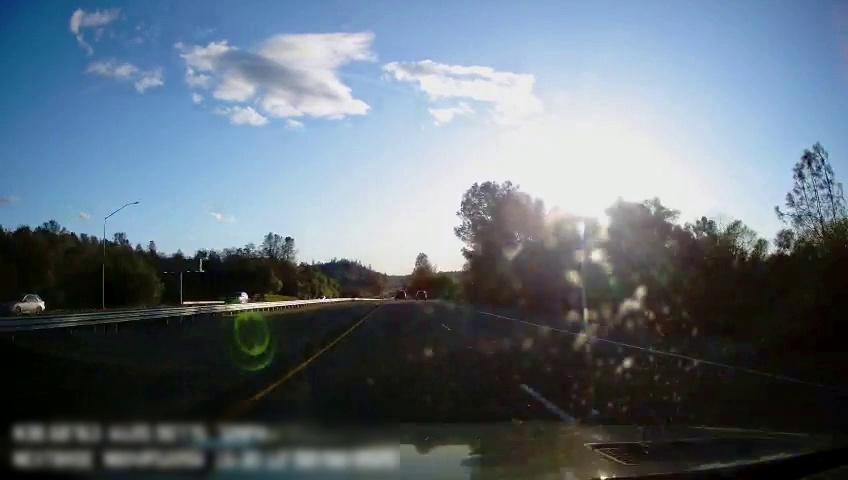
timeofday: Day
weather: Sunny
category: Drivable Space
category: Vehicles | Car
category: Vehicles | Truck
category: Vehicles | SUV
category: Vehicles | SUV
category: Lanes | Current Lane
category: Lanes | Current Lane
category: Lanes | Alternate Lane